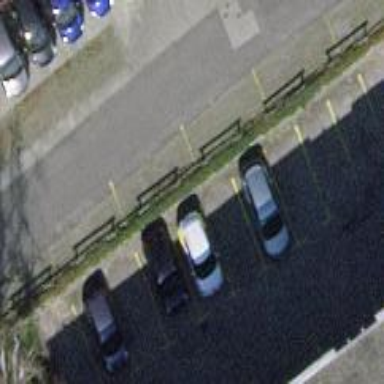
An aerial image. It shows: Street side parking area.